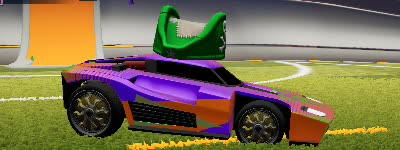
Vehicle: breakout